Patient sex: M
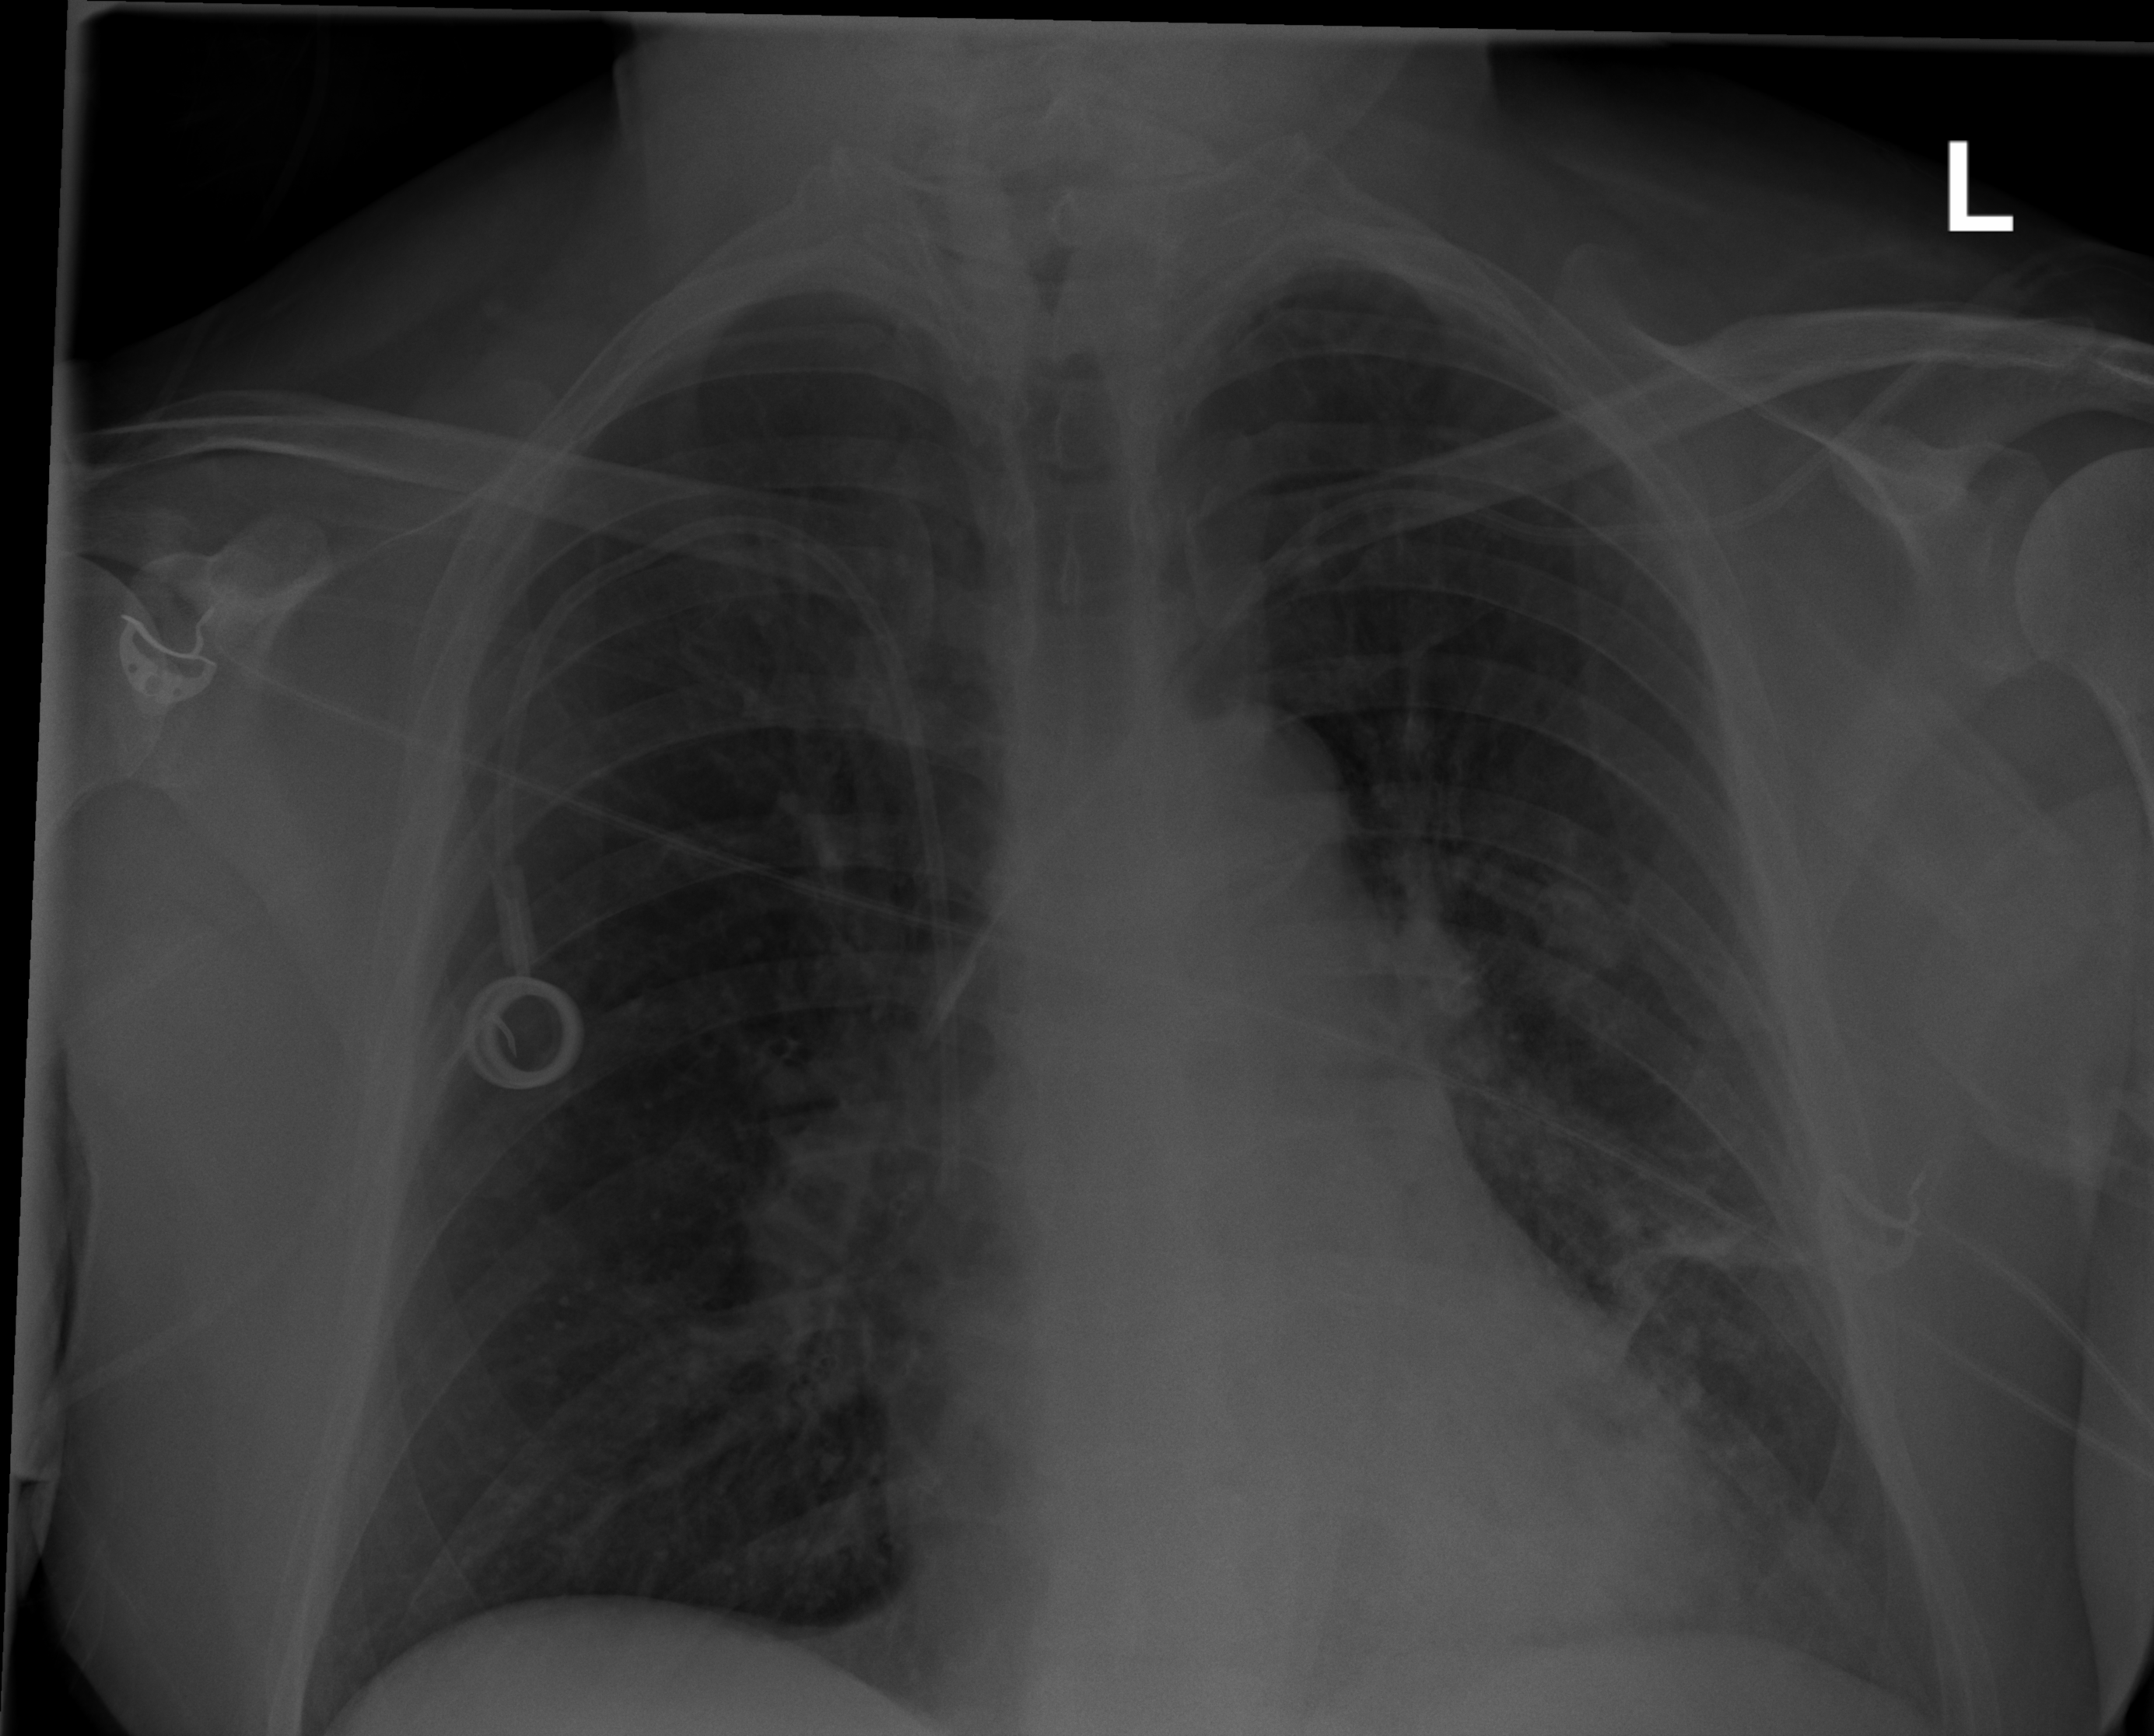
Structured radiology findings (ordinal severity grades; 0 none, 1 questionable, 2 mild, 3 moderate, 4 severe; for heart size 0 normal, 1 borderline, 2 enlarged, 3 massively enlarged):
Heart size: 2
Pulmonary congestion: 0
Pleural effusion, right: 0
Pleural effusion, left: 0
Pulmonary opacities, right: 0
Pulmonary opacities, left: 2
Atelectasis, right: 0
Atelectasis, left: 2